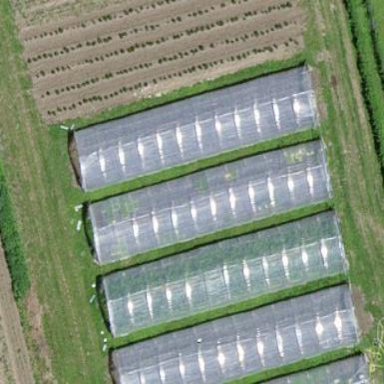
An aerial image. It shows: Greenhouse.